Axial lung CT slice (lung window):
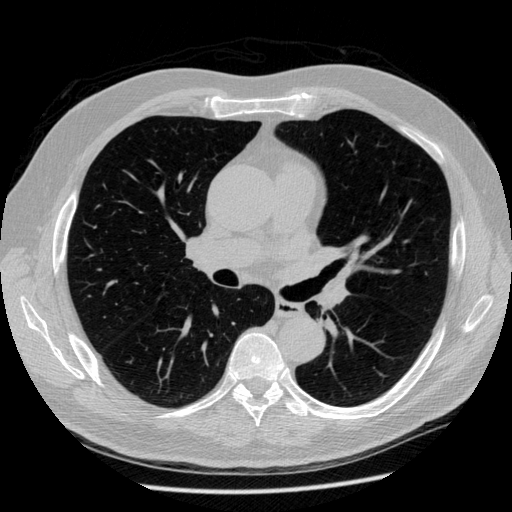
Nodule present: no